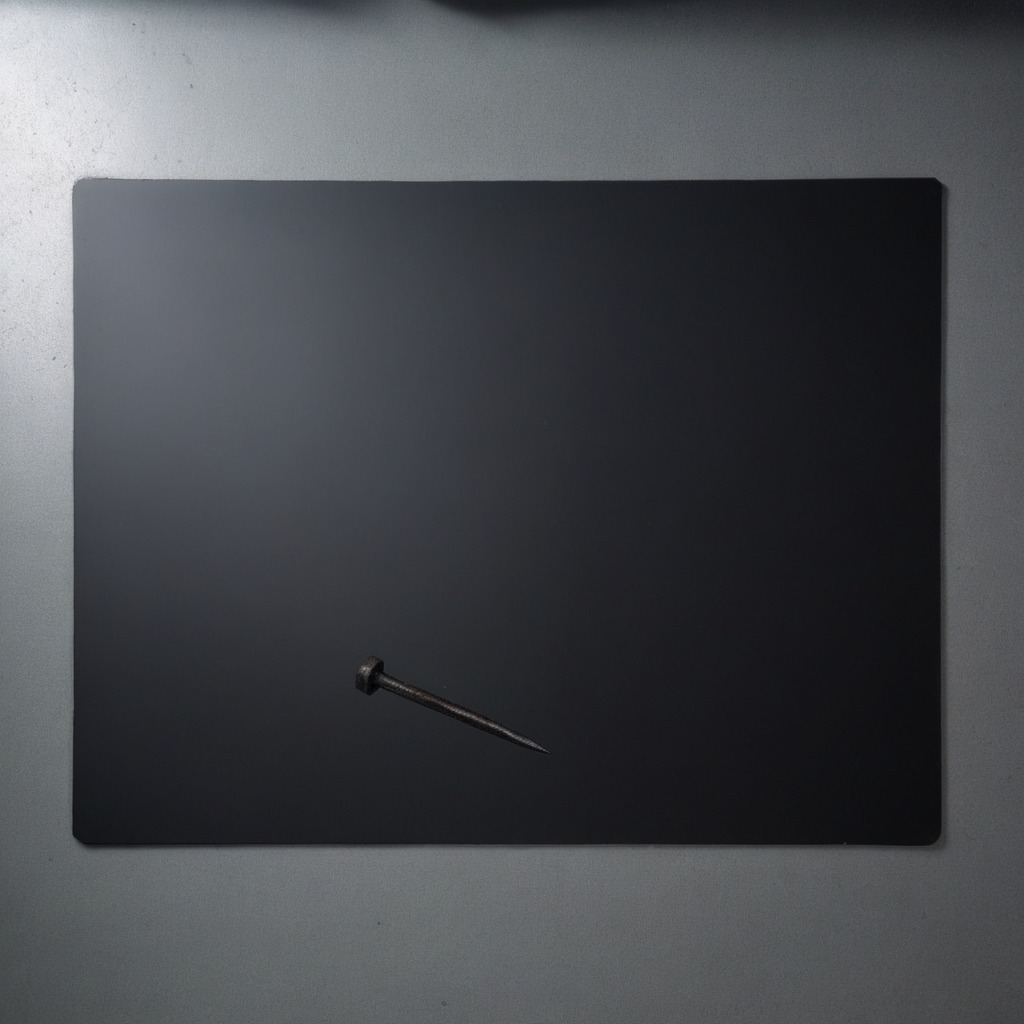
A nail is lying on the clean granite tabletop.